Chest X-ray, PA view. Patient: 53 years old, sex M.
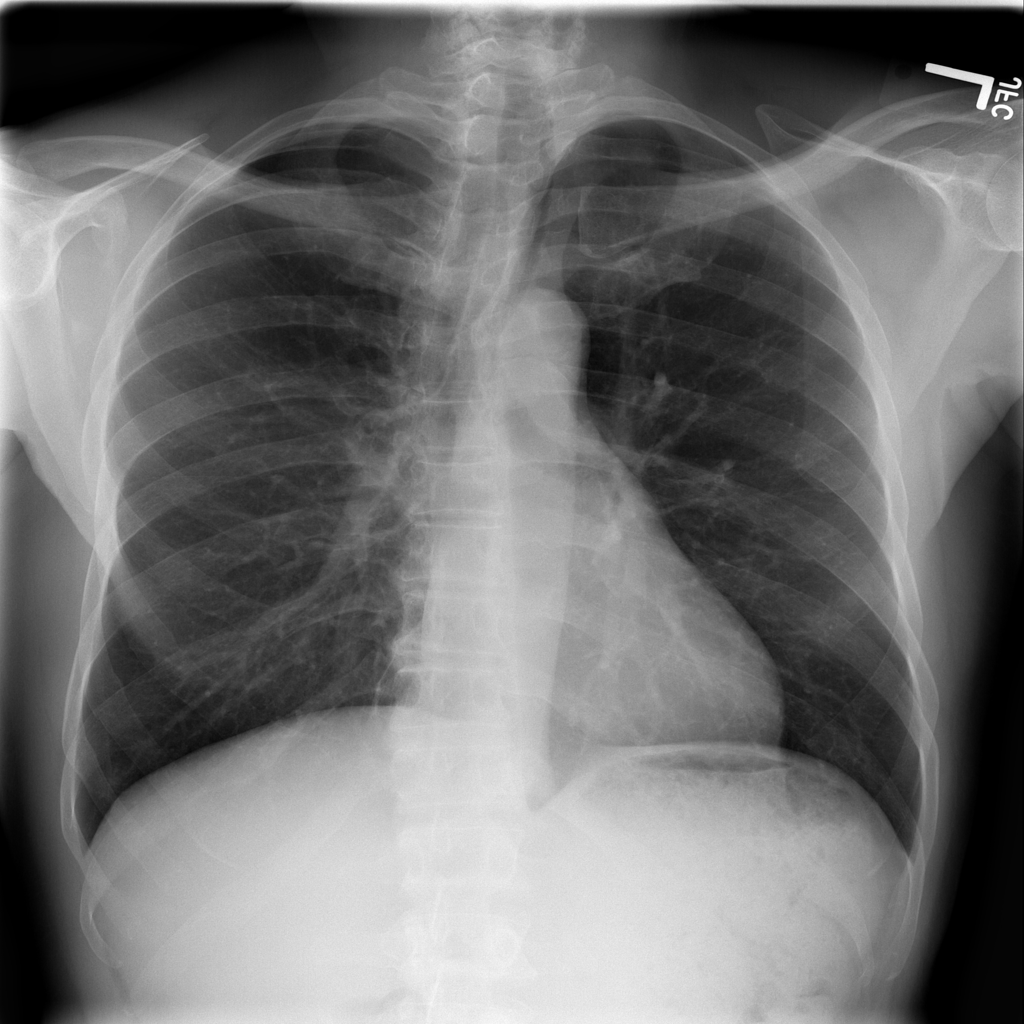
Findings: No Finding